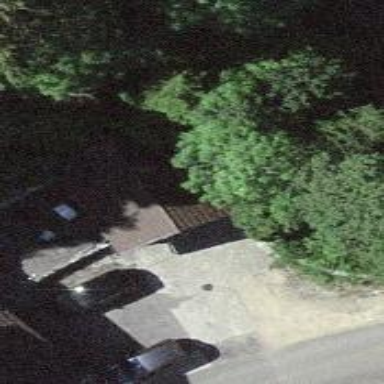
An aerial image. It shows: View of roof of building.